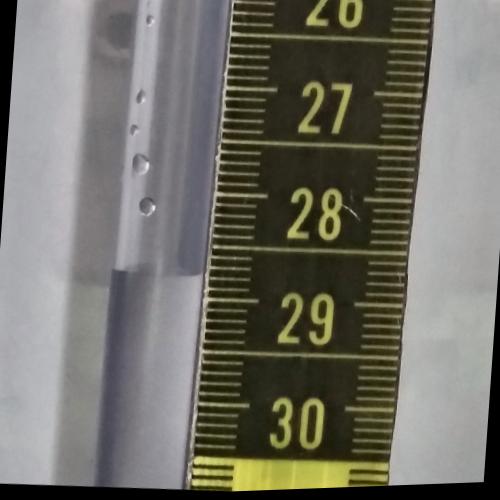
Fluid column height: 28.8 cm